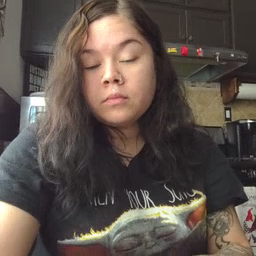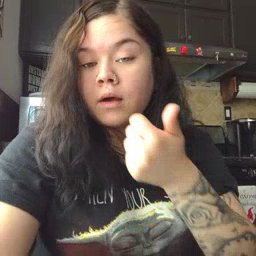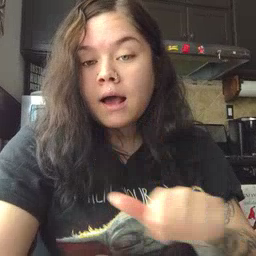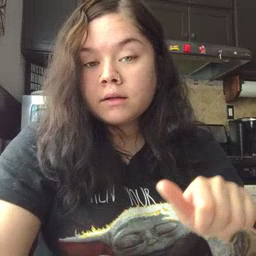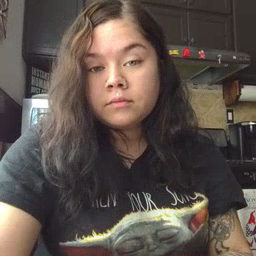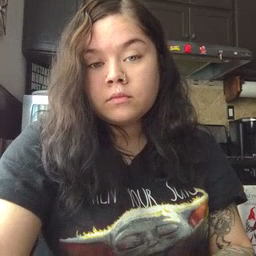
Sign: any